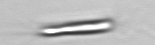
Label: Chrysochromulina